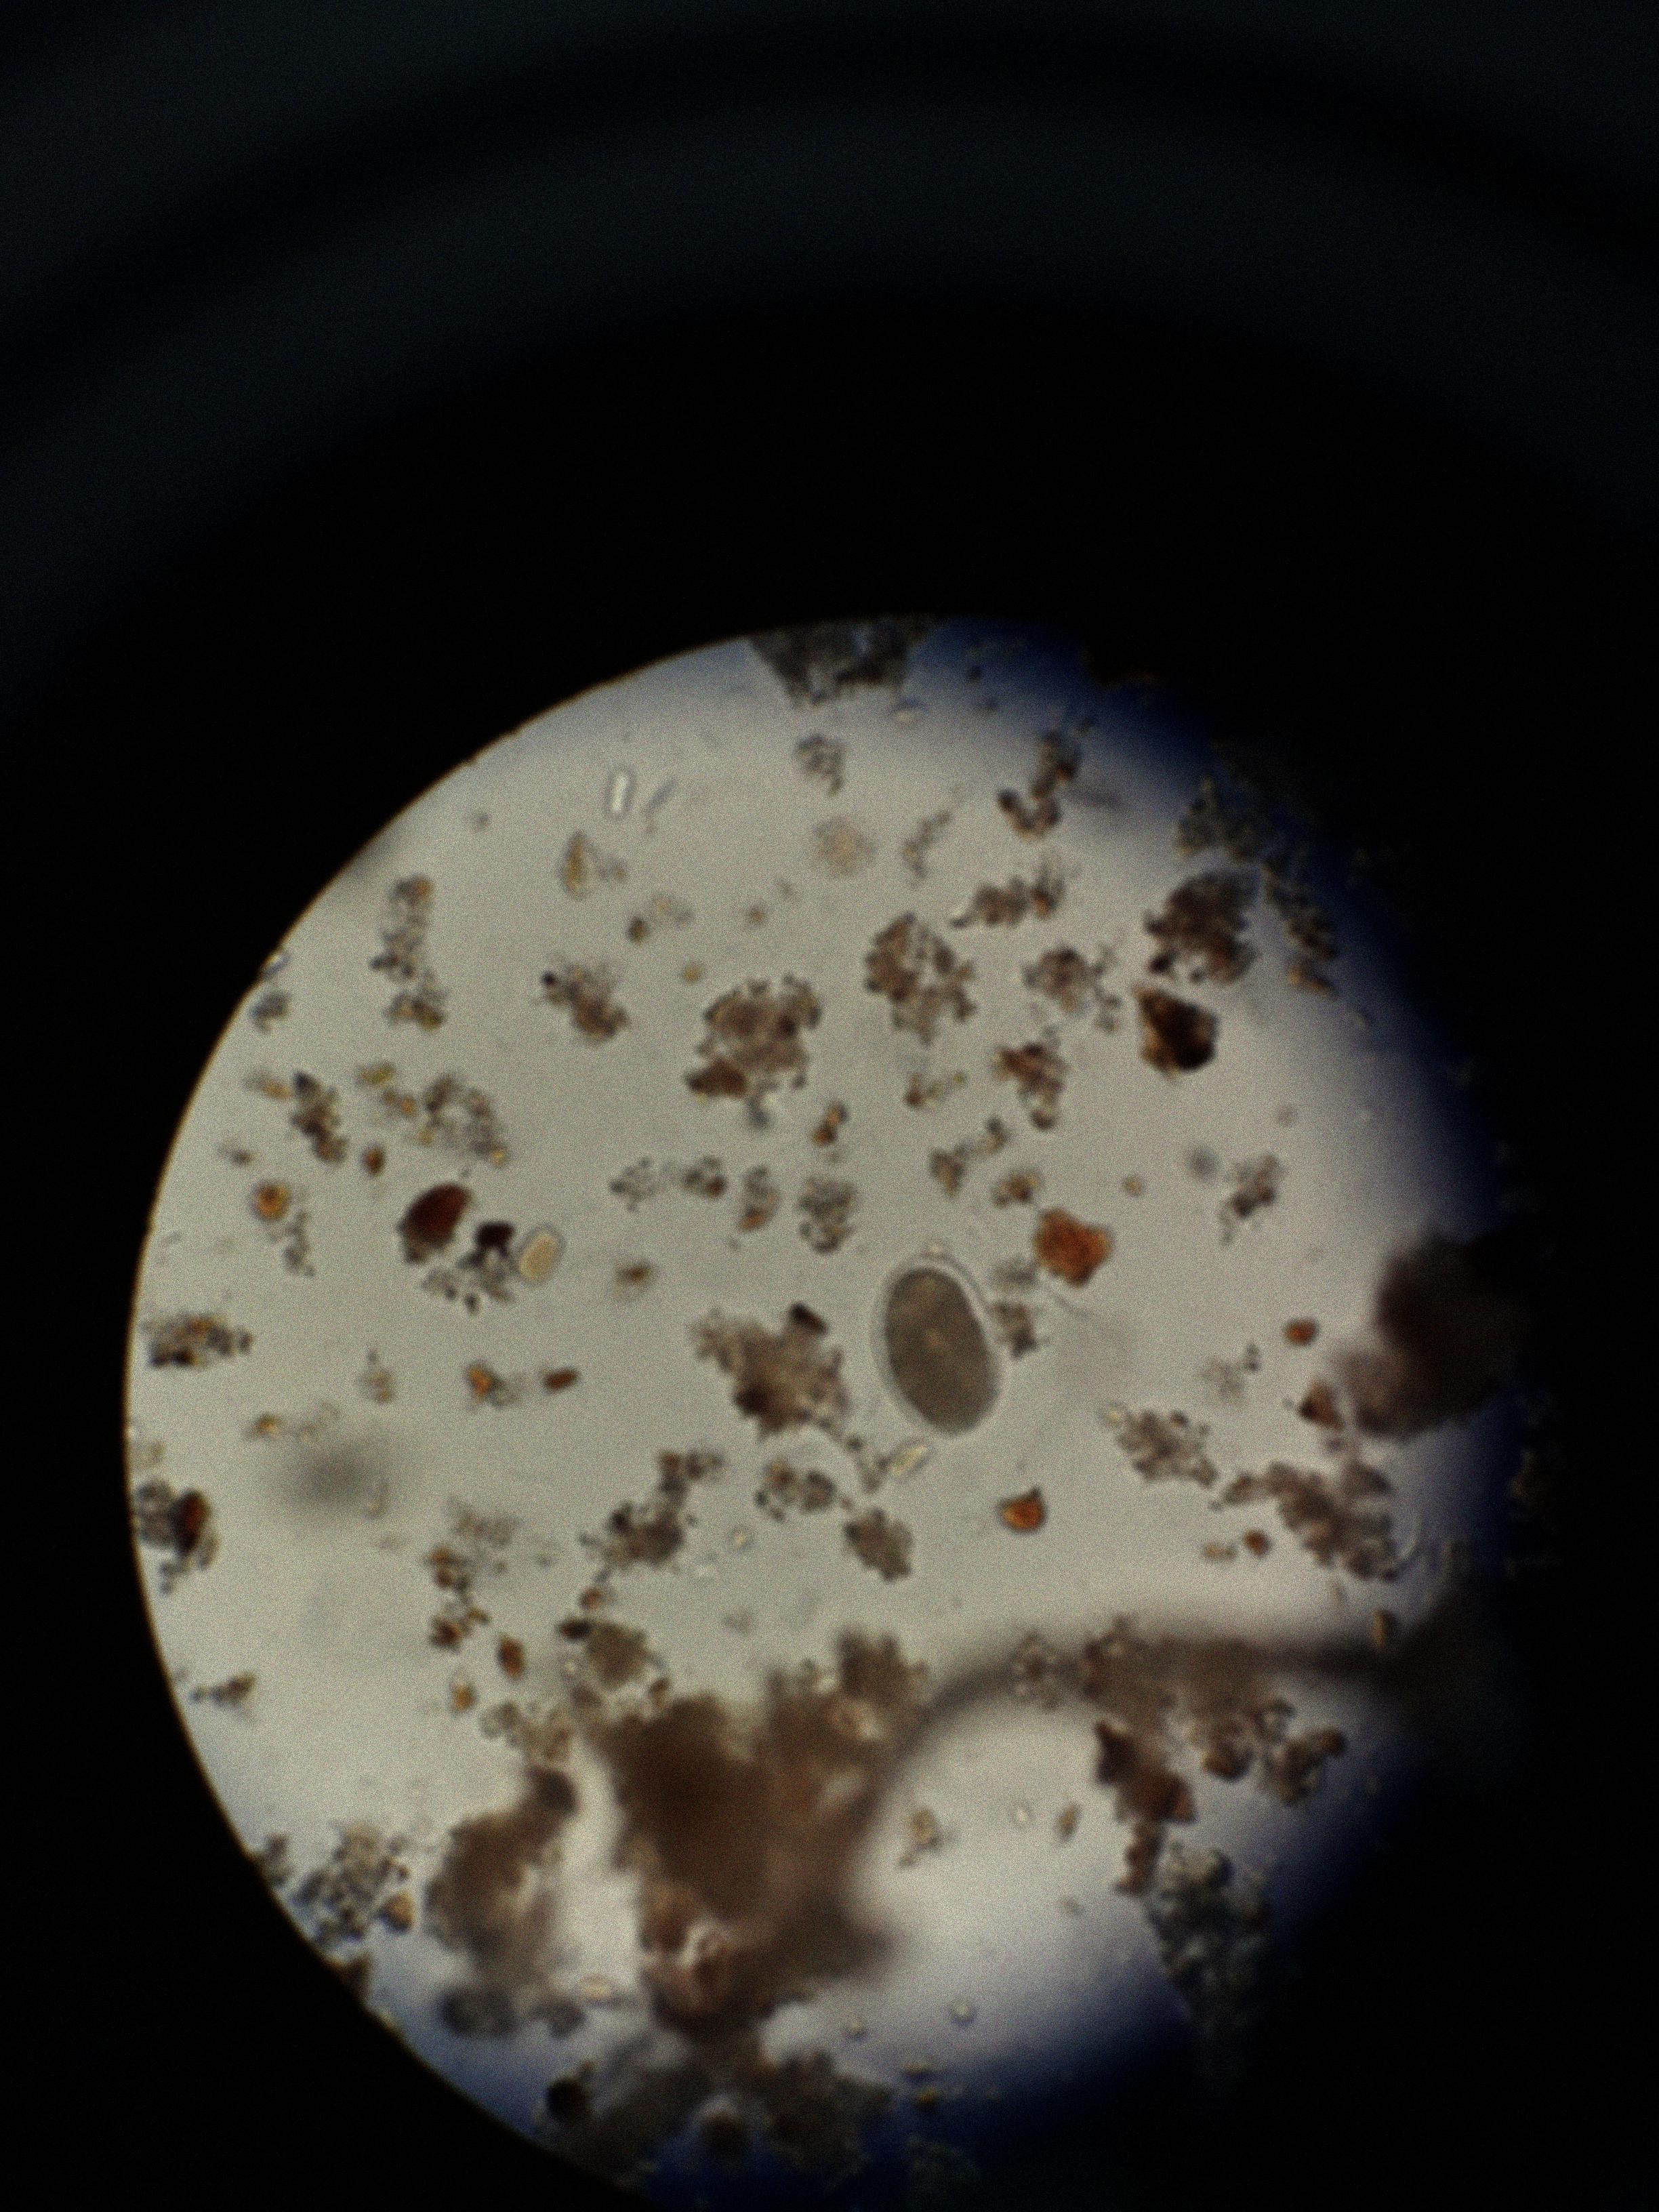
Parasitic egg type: Hookworm egg